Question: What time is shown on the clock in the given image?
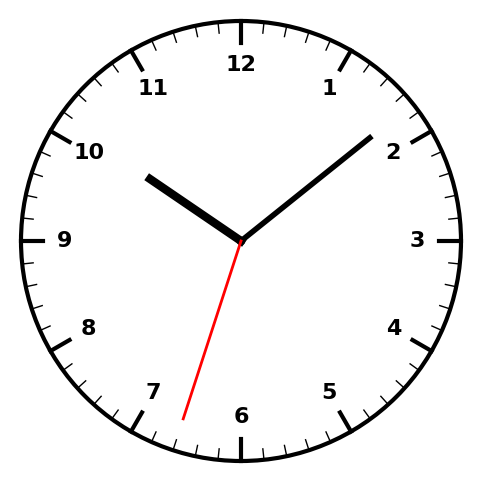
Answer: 10:08:33